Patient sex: M
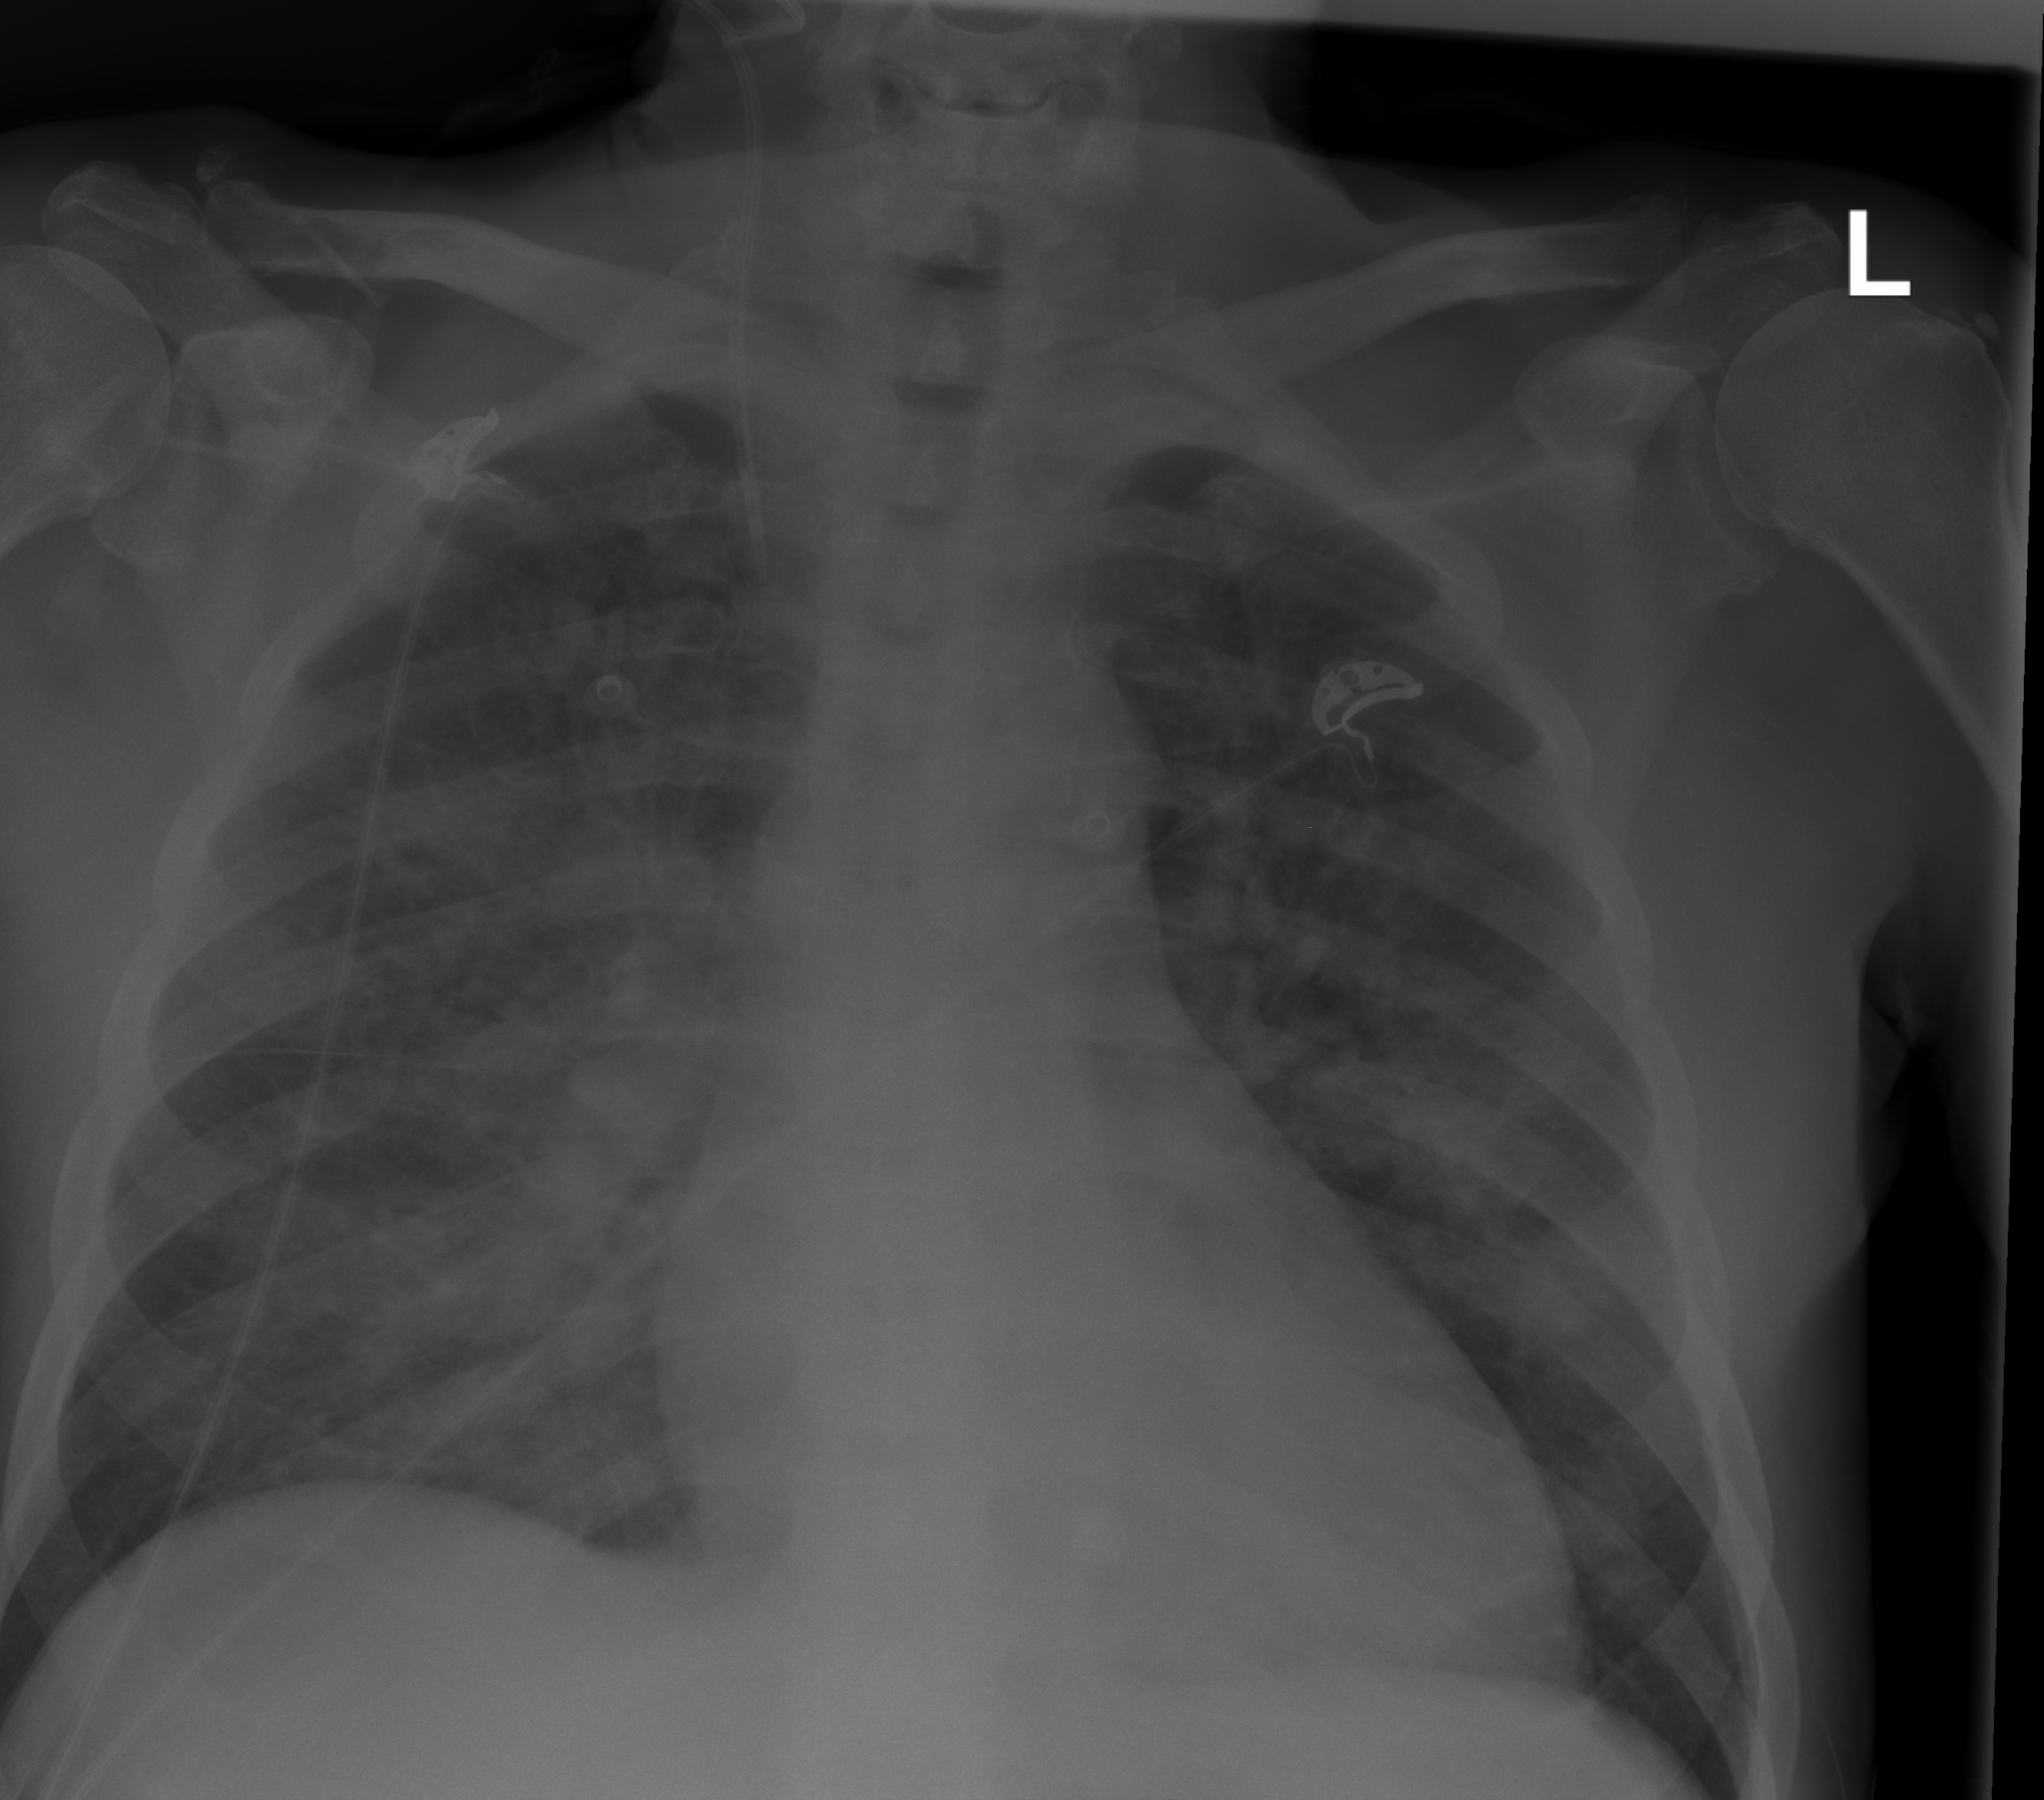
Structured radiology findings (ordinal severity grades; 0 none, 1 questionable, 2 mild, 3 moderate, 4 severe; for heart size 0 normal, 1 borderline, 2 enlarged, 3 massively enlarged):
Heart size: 0
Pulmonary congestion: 0
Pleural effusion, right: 0
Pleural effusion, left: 0
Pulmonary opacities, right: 4
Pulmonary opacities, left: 3
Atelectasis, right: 2
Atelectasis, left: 2